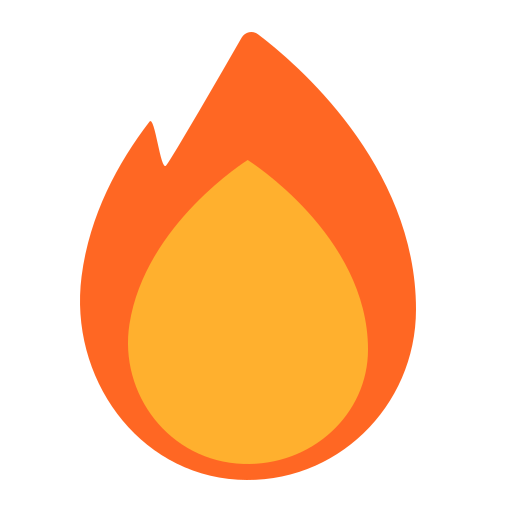
fire flat